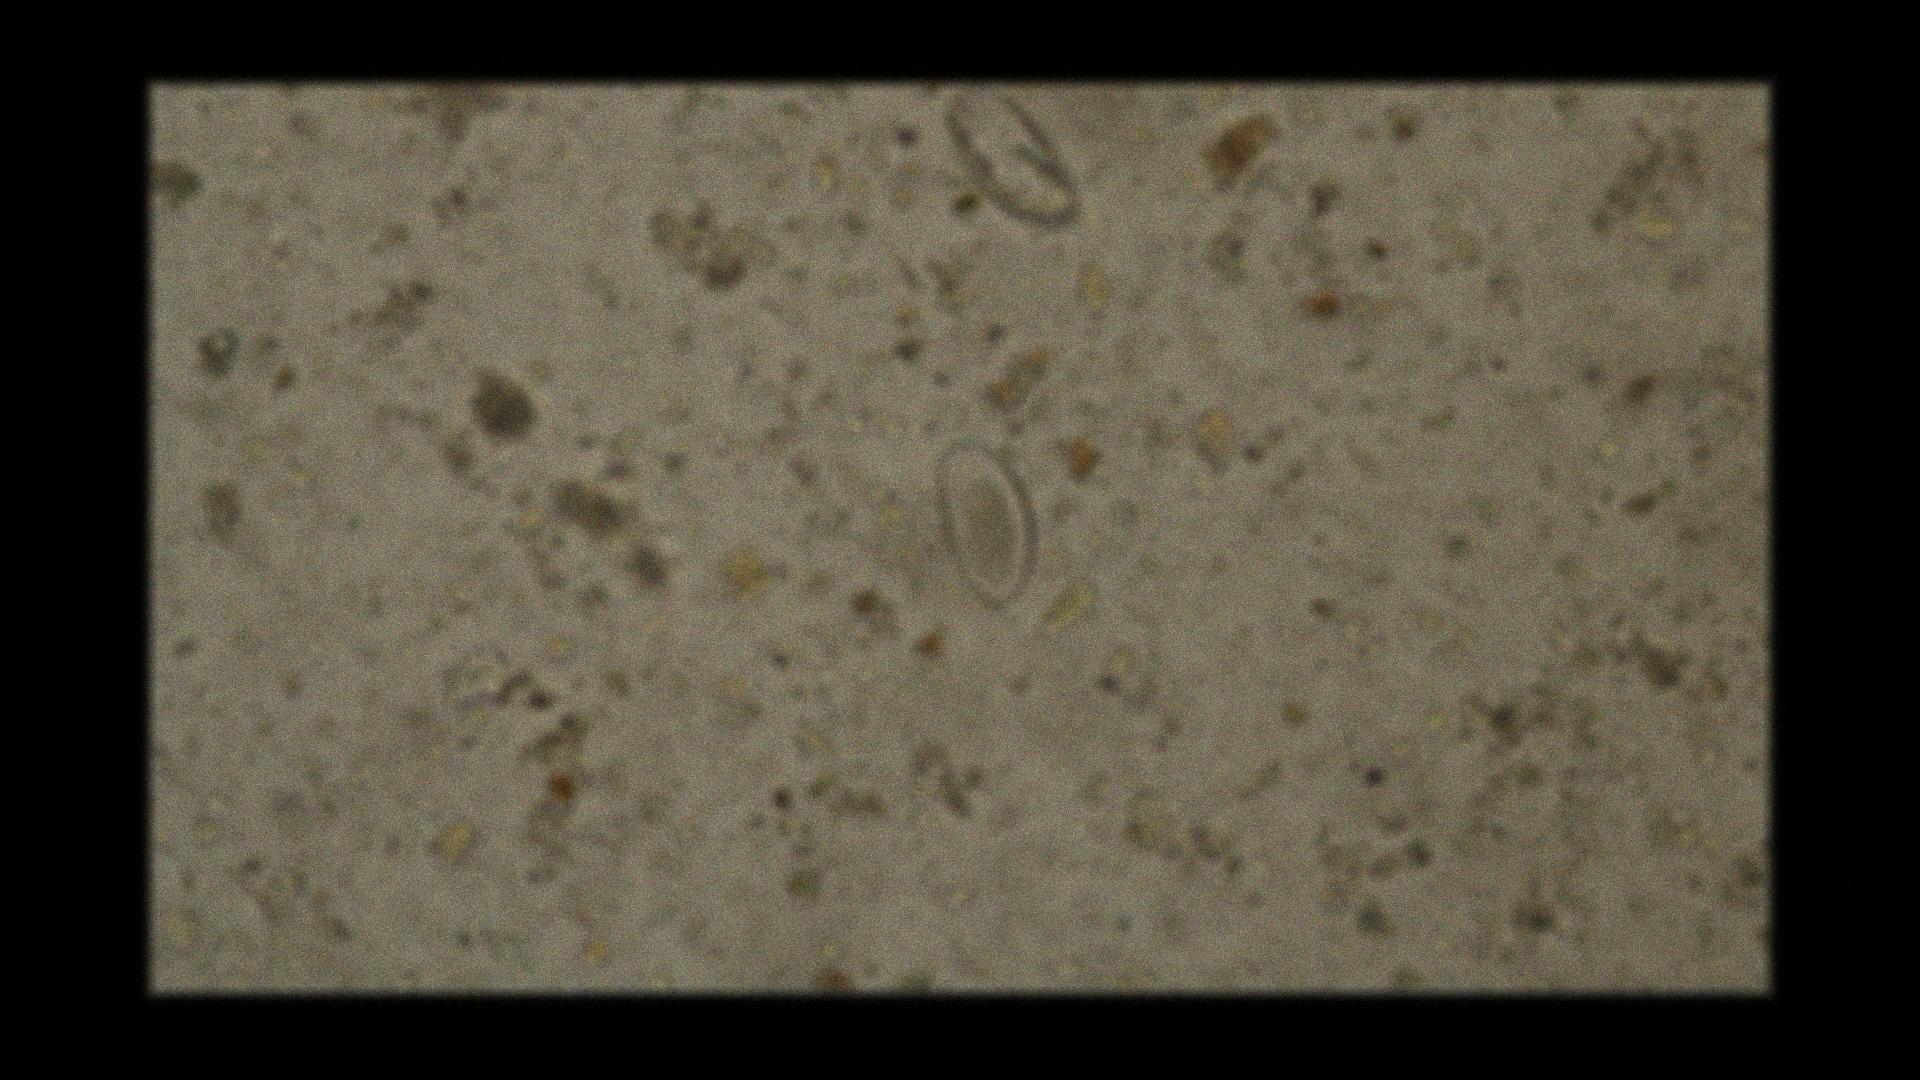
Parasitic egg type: Enterobius vermicularis